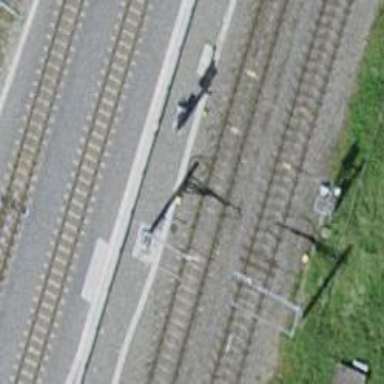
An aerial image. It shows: Railway signal.